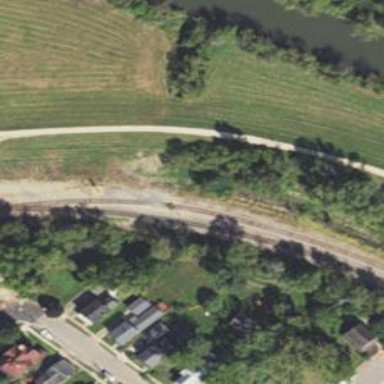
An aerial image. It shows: Railway siding for service.